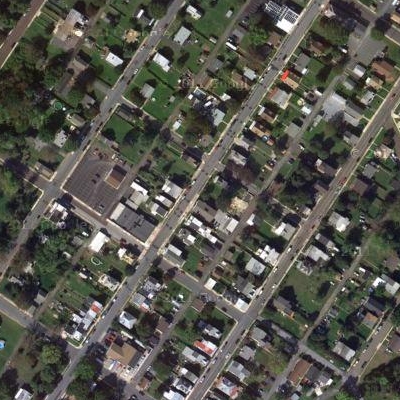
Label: Resident